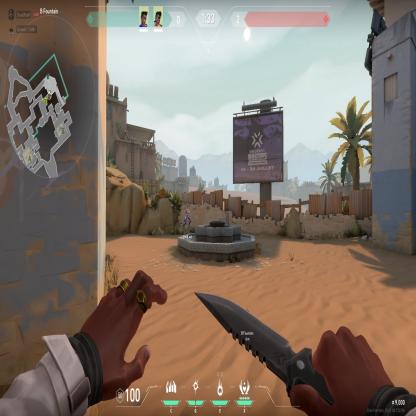
Label: teammate